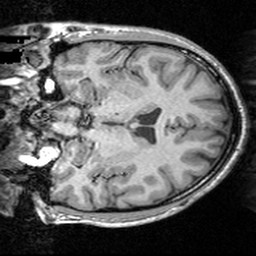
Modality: T1w
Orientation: coronal
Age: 26
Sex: male
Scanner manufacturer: siemens
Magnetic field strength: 3 T
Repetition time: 1.62 s
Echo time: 0.003 s